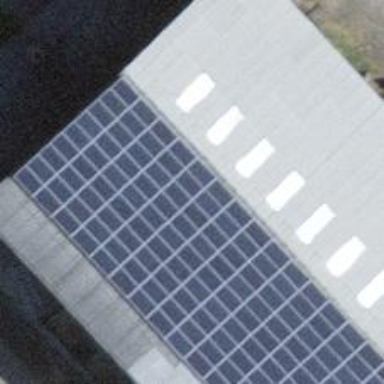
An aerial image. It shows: Solar photovoltaic panel generator.